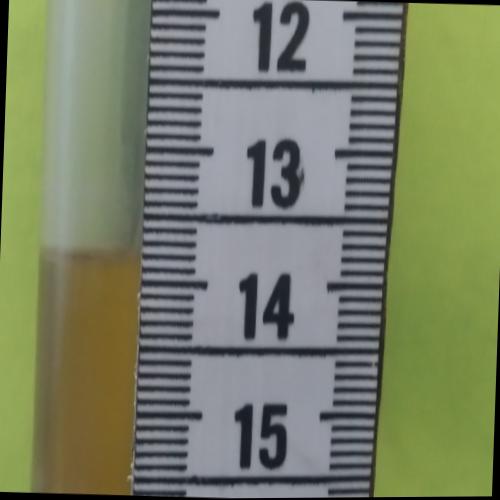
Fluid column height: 13.8 cm